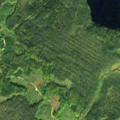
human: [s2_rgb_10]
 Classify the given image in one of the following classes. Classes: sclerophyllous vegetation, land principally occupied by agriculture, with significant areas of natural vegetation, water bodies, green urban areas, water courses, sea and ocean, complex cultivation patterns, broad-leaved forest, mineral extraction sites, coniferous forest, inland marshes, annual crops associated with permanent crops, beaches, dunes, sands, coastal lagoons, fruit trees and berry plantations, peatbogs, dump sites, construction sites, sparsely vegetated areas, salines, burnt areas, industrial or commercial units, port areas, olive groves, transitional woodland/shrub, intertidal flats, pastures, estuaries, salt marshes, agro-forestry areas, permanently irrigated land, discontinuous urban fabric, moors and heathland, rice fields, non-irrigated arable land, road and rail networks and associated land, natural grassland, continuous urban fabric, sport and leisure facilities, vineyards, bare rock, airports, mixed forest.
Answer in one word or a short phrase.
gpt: coniferous forest, mixed forest, transitional woodland/shrub, water bodies